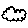
Label: cloud